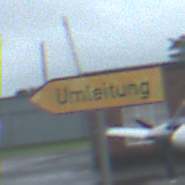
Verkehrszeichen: UmleitungswegweiserLinksweisend
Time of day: Midday
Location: Outdoor (Suburban)
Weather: Overcast
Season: NotSpecified
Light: Natural